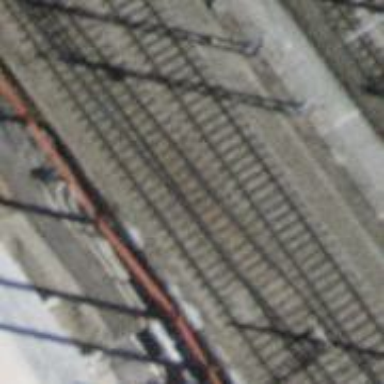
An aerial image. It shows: Single railway track with electrification through contact line.